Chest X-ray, AP view. Patient: 32 years old, sex F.
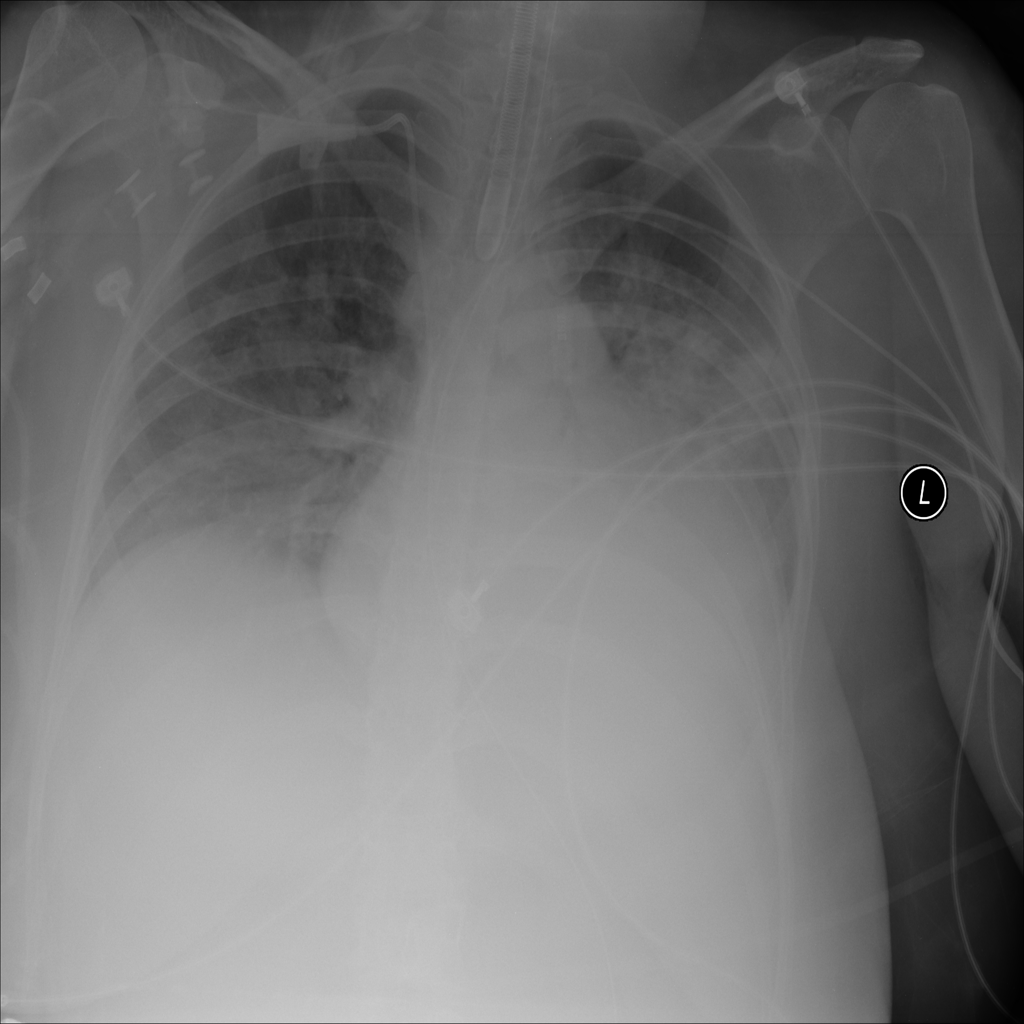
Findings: Cardiomegaly, Effusion, Infiltration